Question: Zeus is a great tool when working on a fairly large Rails projects to lower the load time of Rails application and running the test suite. However after sometime I have started to face this problem with all my projects on starting zeus:

I did some research and also tried some of resources to resolve this error but none of them worked. I would be thankful if somebody can point me to the right direction to resolve this issue.
I am on a Mac OSX 10.8.2
Thanks
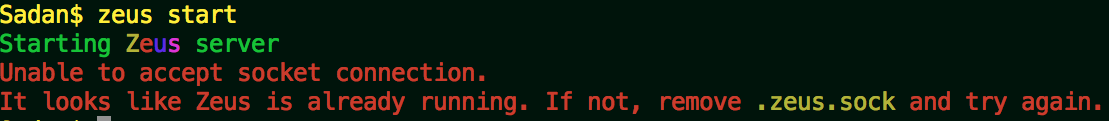
Answer: The two comments actually pointed me to the right direction:
If ls-a shows .zeus.sock file than doing a simple remove resolves the issue like this :
'''
rm .zeus.sock
'''